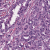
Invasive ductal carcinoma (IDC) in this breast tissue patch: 1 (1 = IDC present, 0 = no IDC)